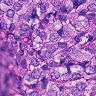
Metastatic tissue present: yes